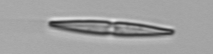
Label: pennate